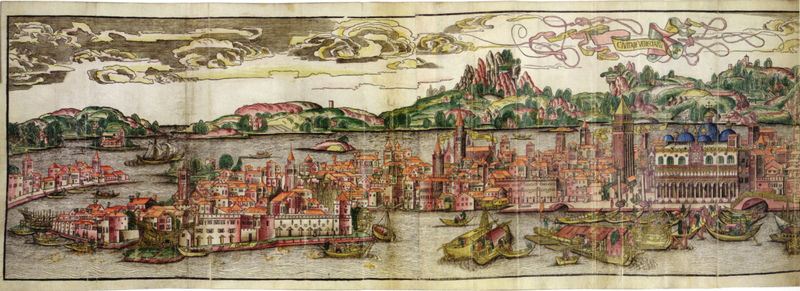
Titel: Ansicht der Stadt Venedig (Ausschitt)
Künstler: Bernhard von Breidenbach
Standort: London
Institution: British Library
Schlagwörter: blau, himmel, meer, wasser, wolken, bäume, fluss, grün, landschaft, see, stadt, ufer, braun, bunt, fenster, orange, säulen, zeichnung, rot, schloss, wolke, ferne, häuser, hügel, kanal, kirche, insel, gold, boote, turm, küste, schiff, schiffe, schrift, segelboot, papier, ansicht, italien, perspektive, vedute, venedig, segelschiff, berge, gebirge, dächer, hafen, kuppel, kirchen, panorama, stadtansicht, glockenturm, moschee, türme, palast, dom, druck, stich, pergament, wappen, karte, mittelalter, plan, schriftrolle, landkarte, inseln, festland, coloriert, geographie, stadtkarte, gondeln, markusdom, san marco, barken, canal, dogenpalast, schriftband, mosche, papast, marco, st marco, marko, saint marco